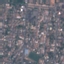
Land use / land cover class: Residential